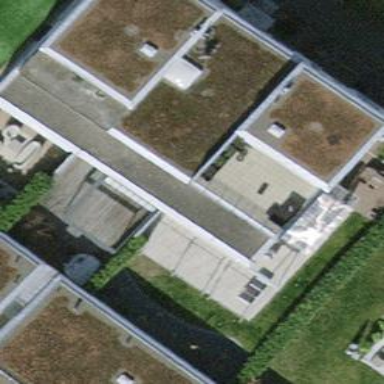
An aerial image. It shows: Terrace building.